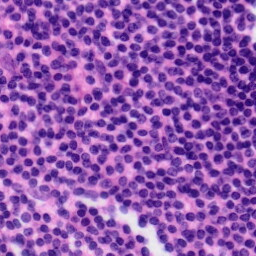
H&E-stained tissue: Tonsil